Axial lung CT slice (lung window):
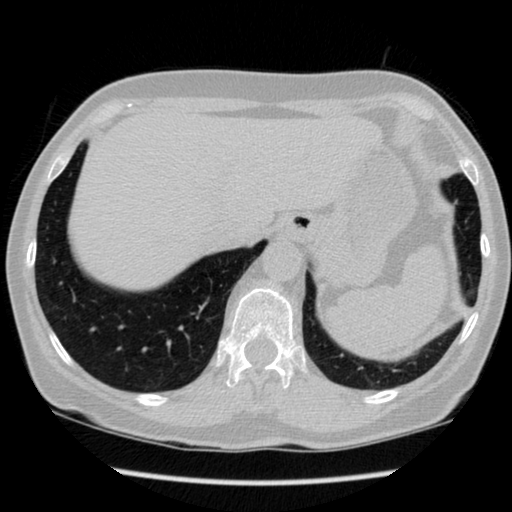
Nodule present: no